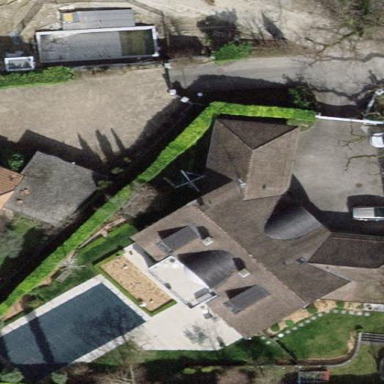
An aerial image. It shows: Garden surrounded by fence.